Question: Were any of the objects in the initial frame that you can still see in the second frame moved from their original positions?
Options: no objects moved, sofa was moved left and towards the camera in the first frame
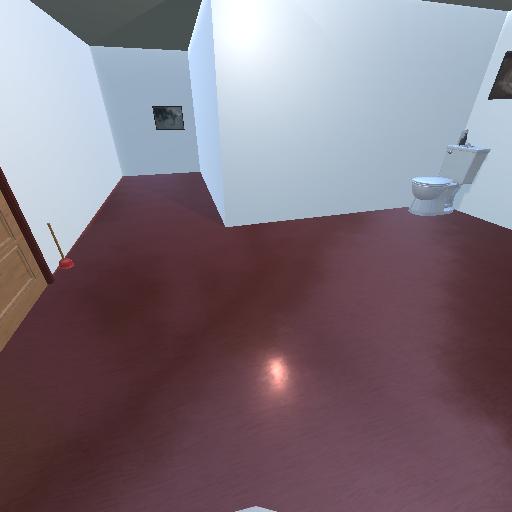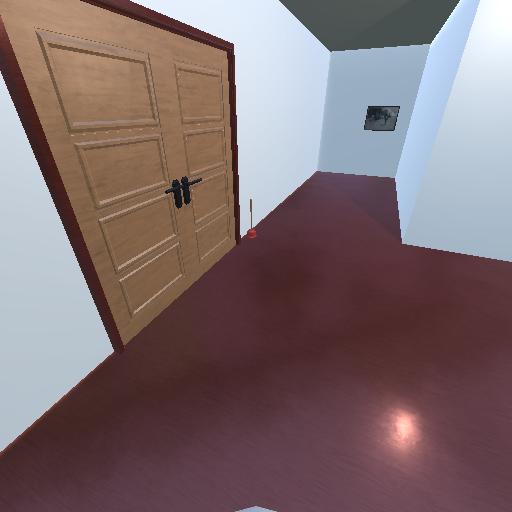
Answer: no objects moved